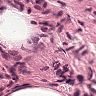
Metastatic tissue present: no